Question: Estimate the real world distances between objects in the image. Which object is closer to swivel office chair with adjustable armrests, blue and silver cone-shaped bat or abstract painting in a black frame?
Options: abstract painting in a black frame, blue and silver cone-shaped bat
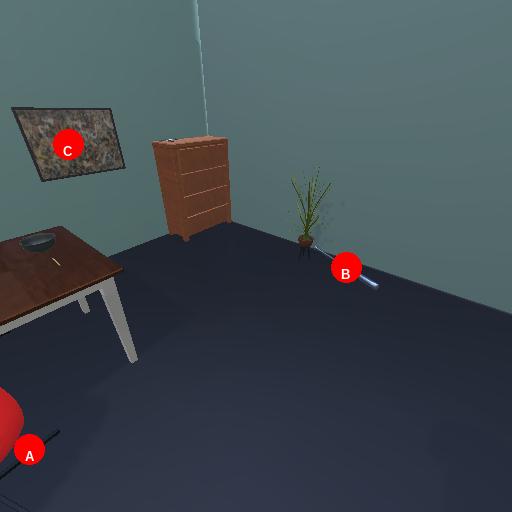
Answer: abstract painting in a black frame